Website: macys
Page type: customer-info-address
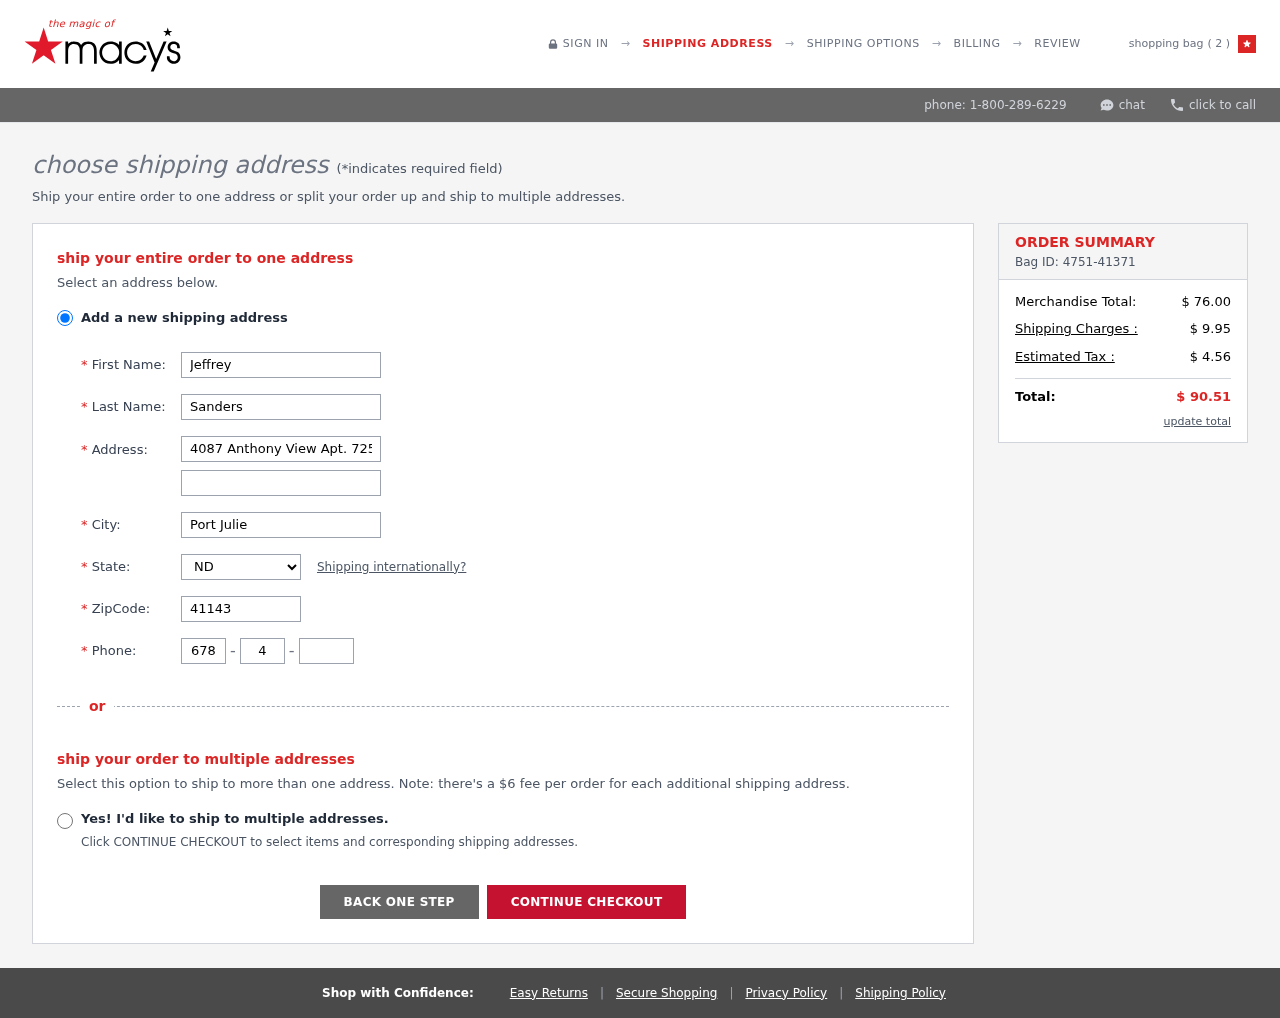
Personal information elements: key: PII_CITY
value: Port Julie
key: PII_FIRSTNAME
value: Jeffrey
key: PII_LASTNAME
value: Sanders
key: PII_PHONE_AREA
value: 678
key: PII_PHONE_PREFIX
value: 494
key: PII_PHONE_SUFFIX
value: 8142
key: PII_POSTCODE
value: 41143
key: PII_STATE_ABBR
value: ND
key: PII_STREET
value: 4087 Anthony View Apt. 725
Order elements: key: ORDER_NUM_ITEMS
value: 2
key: ORDER_ID
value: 4751-41371
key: ORDER_SUBTOTAL
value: $ 76.00
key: ORDER_SHIPPING_COST
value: $ 9.95
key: ORDER_TAX
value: $ 4.56
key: ORDER_TOTAL
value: $ 90.51